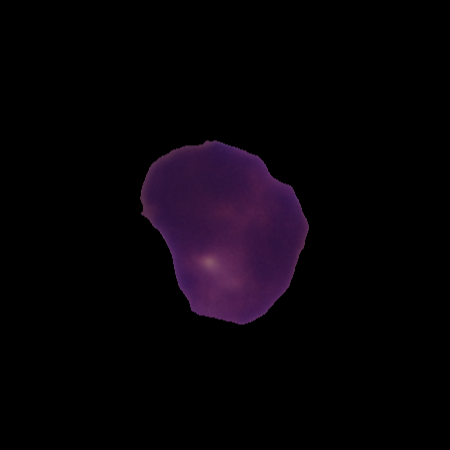
Label: healthy